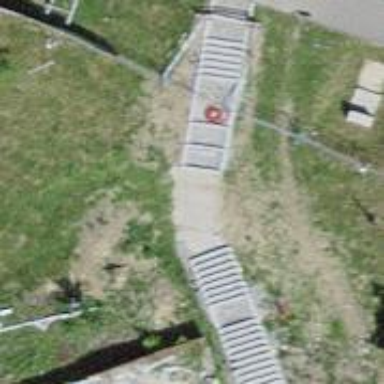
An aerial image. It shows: Steps made of asphalt.